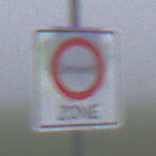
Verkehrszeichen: BeginnUmweltzone
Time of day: MorningAfternoon
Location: Outdoor (RoadRail)
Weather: Overcast
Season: NotSpecified
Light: Natural